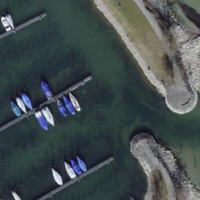
EUNIS habitat code: 14
Species observed at this site:
Cymbalaria muralis